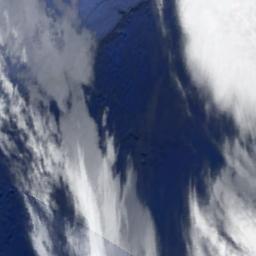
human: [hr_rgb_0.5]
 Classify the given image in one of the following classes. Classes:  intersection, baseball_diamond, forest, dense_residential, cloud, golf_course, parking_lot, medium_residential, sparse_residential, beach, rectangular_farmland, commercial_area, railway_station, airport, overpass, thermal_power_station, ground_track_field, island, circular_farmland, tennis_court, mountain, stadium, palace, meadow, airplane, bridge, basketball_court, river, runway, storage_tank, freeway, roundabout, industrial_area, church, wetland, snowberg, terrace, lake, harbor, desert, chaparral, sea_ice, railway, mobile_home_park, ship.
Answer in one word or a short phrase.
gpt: cloud